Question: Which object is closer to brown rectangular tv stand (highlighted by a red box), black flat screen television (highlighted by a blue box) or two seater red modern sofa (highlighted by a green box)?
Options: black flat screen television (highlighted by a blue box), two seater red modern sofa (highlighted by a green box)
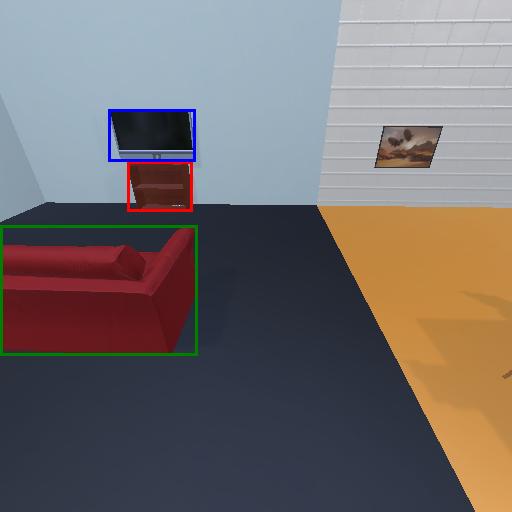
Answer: black flat screen television (highlighted by a blue box)